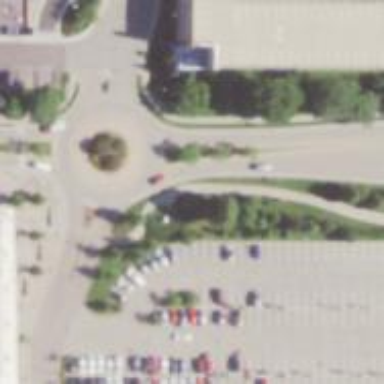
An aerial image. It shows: Tertiary road leading to roundabout.